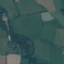
Land use / land cover class: Pasture